Field crop: tomato
Growth stage: 1
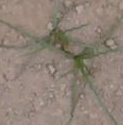
Species: cyperus